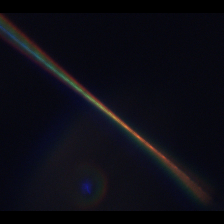
Taxon: Psuedo-nitzschia
Group: Diatoms